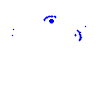
Particle: kaon